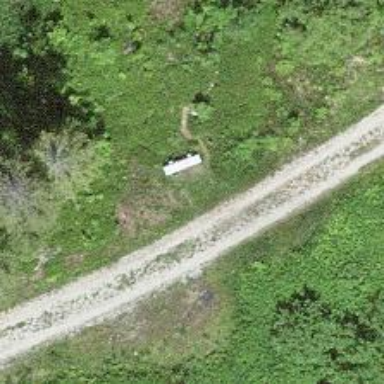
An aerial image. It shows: Bench.